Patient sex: F
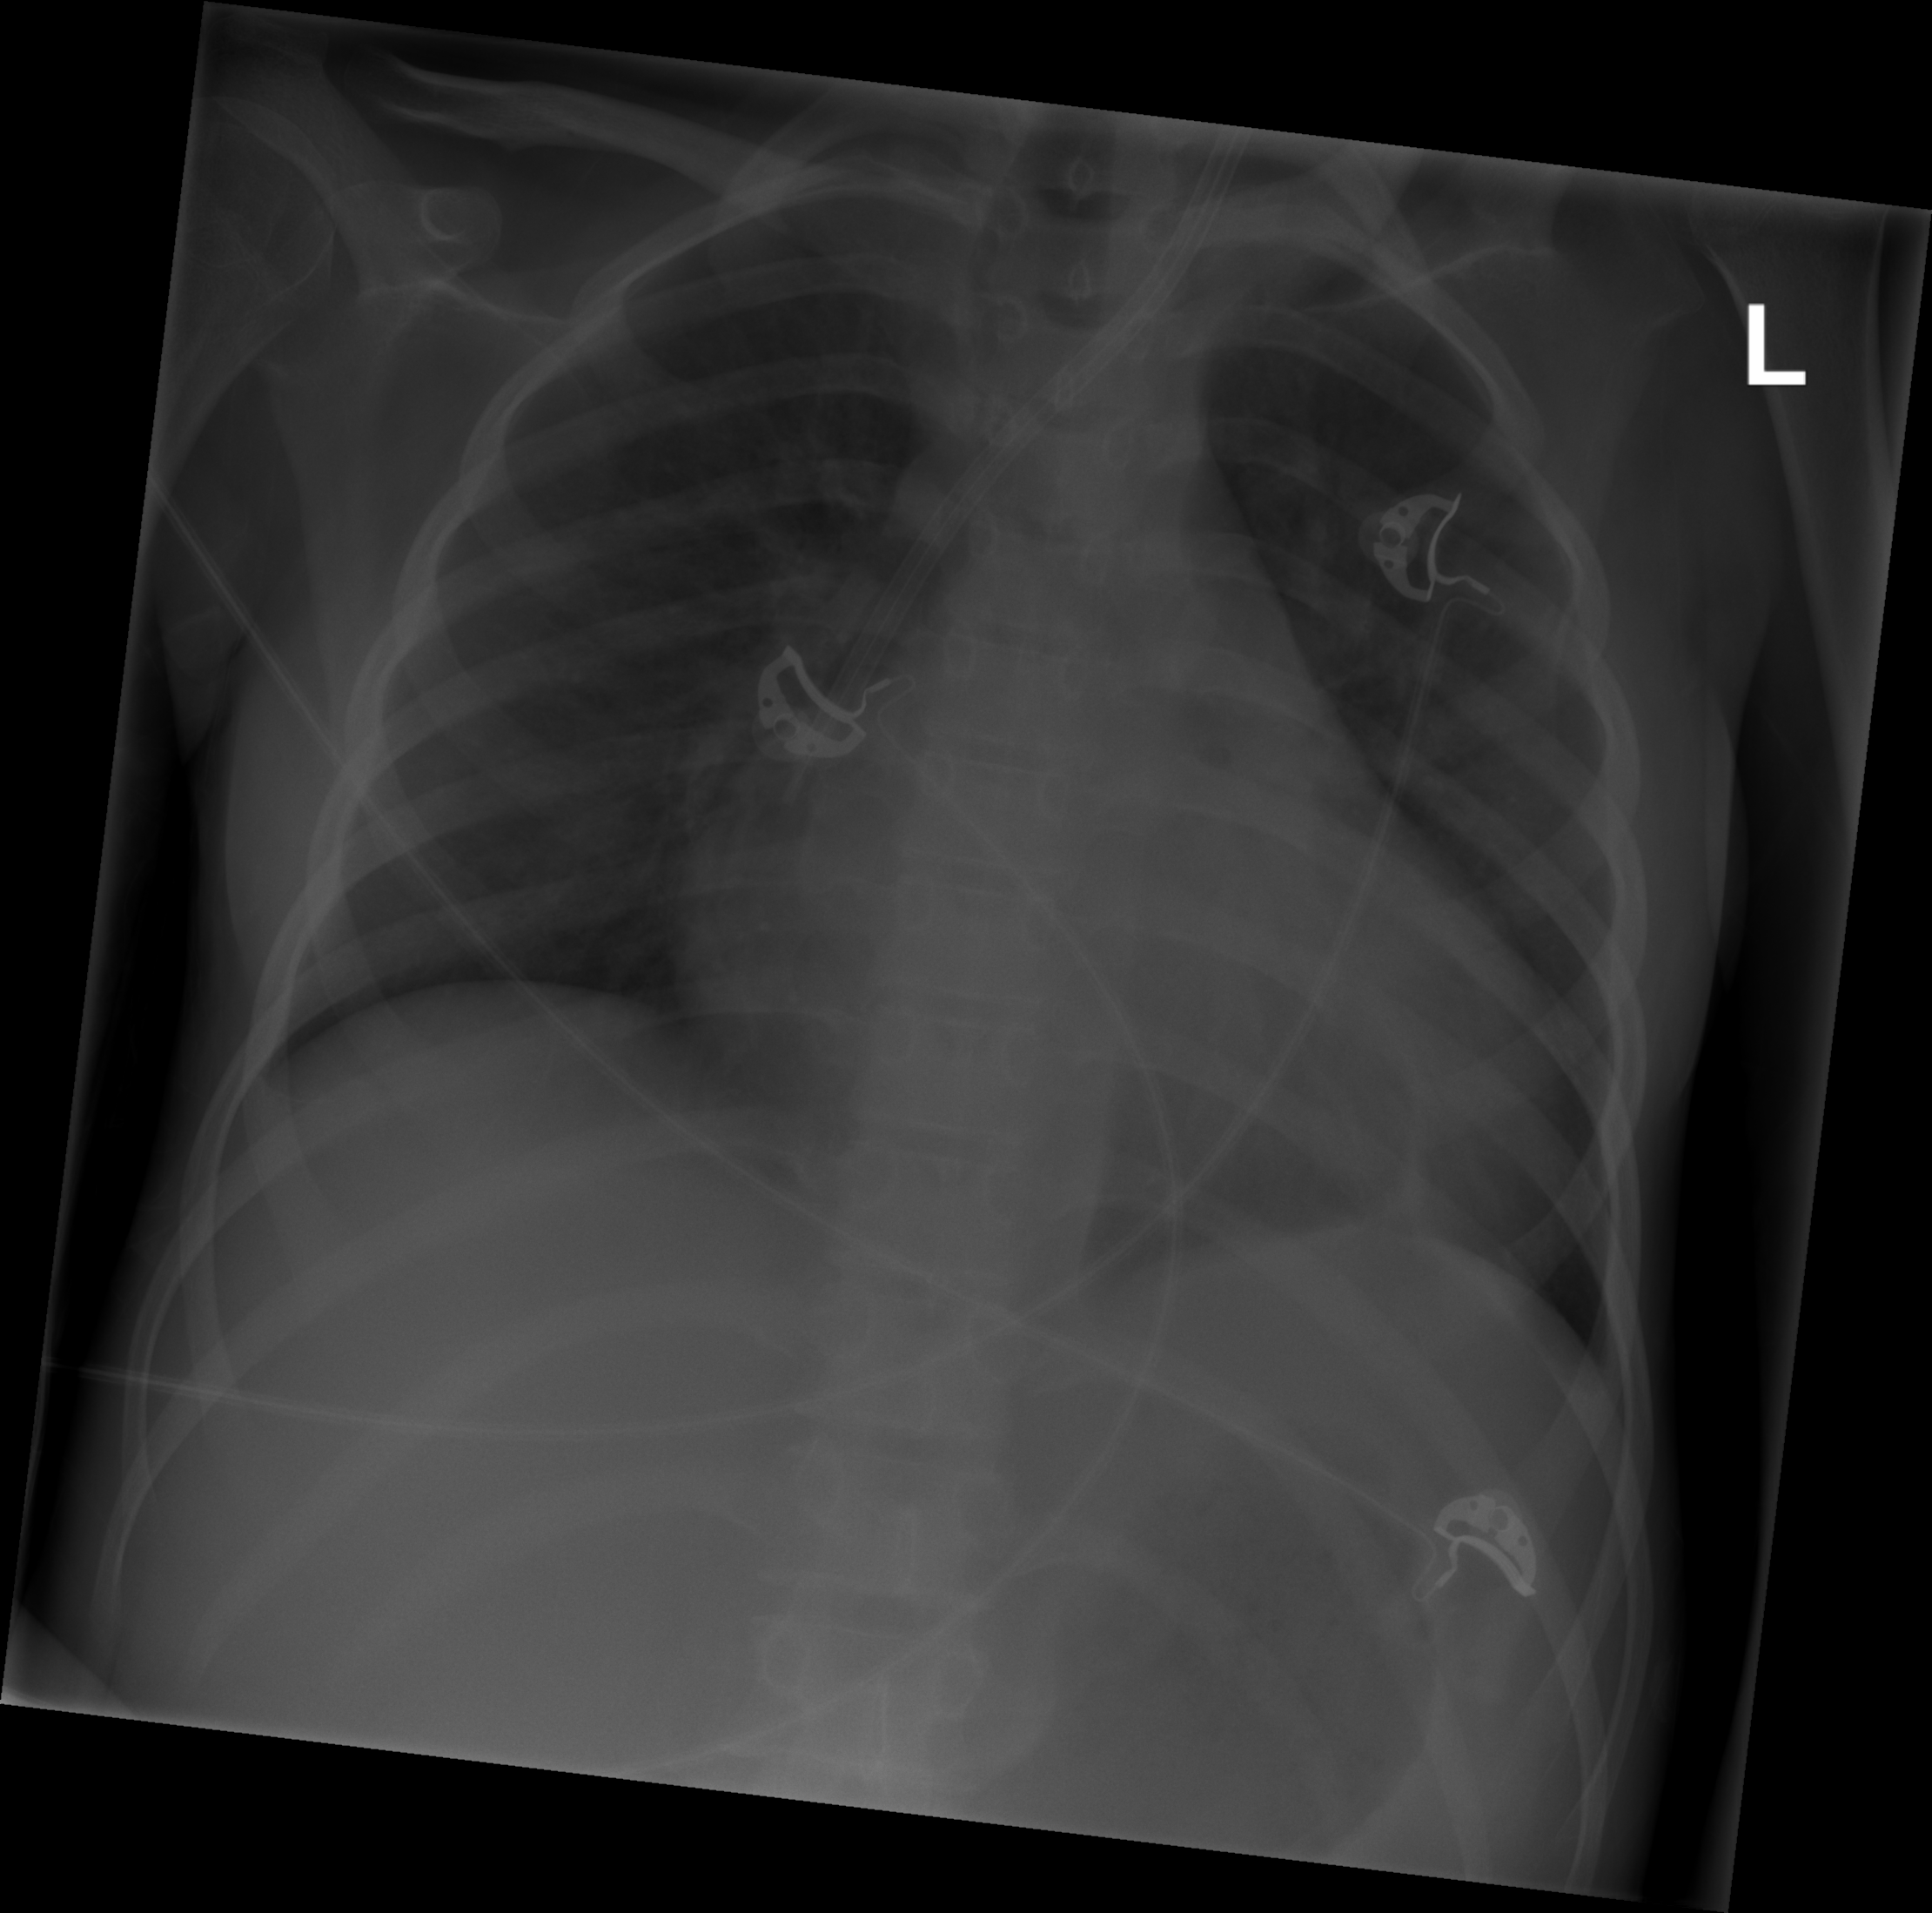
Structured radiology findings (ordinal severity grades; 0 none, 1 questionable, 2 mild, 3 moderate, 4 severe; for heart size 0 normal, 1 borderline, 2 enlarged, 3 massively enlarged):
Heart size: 2
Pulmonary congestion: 2
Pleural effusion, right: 0
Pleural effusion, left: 0
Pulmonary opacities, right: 0
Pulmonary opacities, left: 0
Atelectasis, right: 0
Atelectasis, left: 2